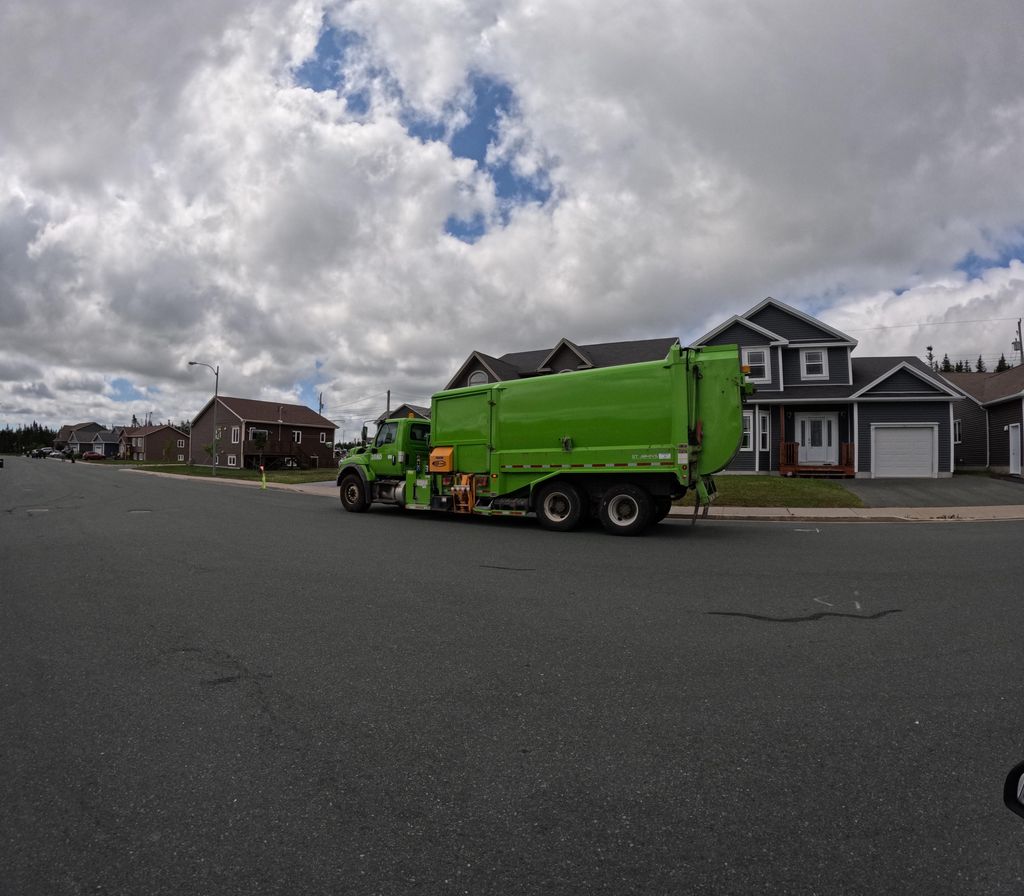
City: st_johns